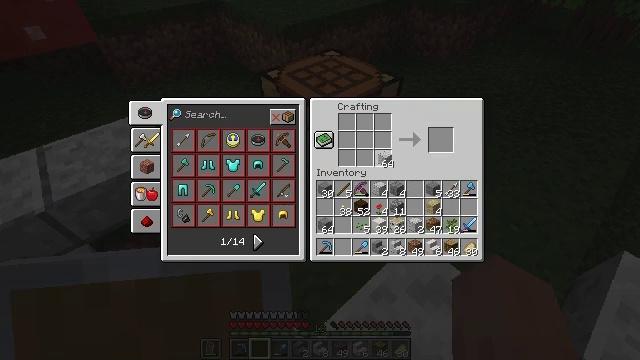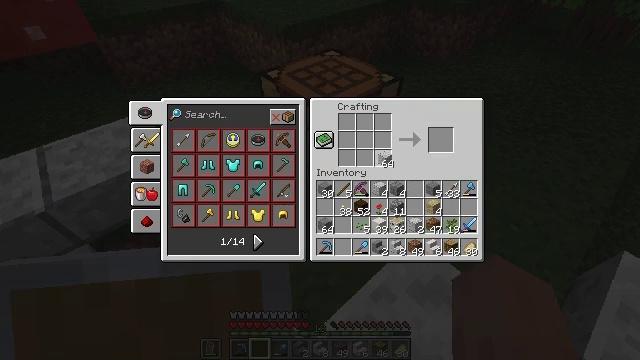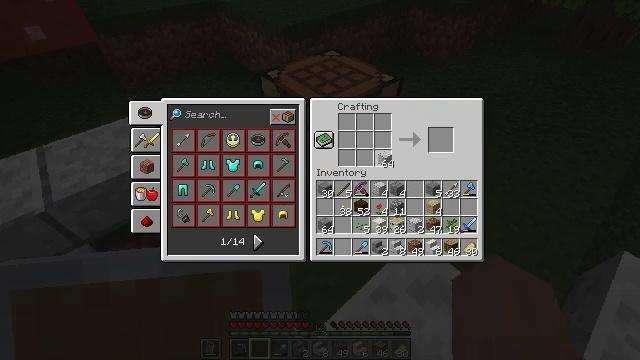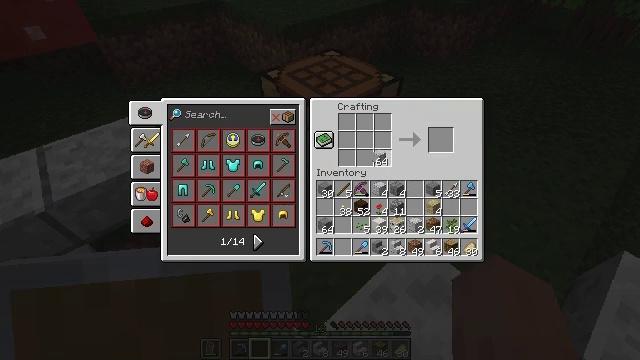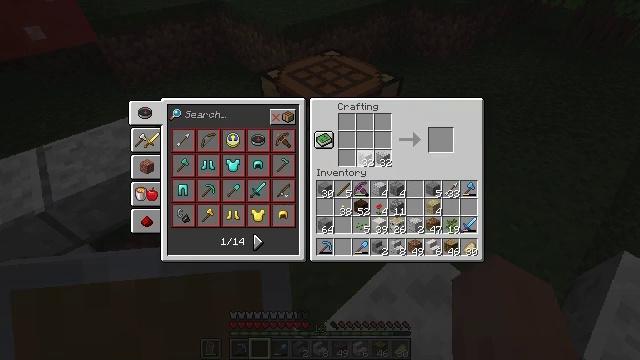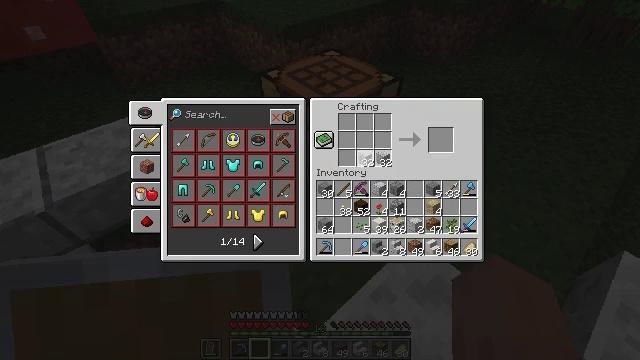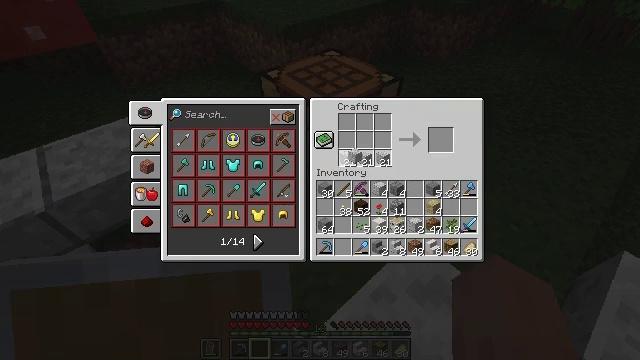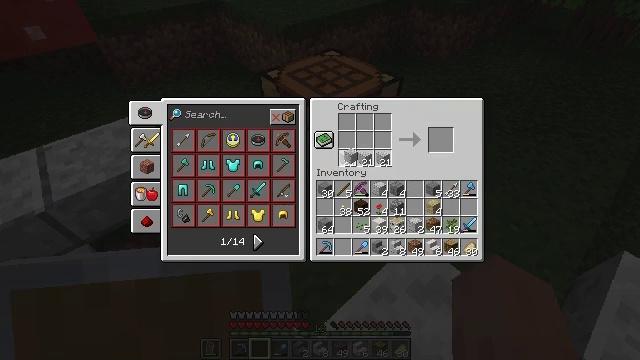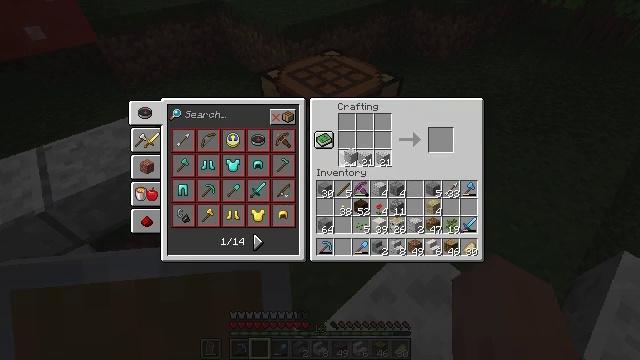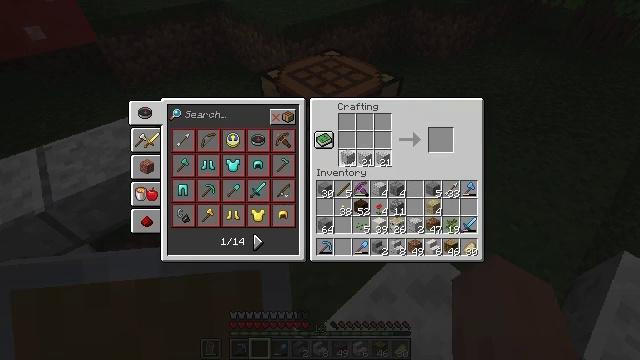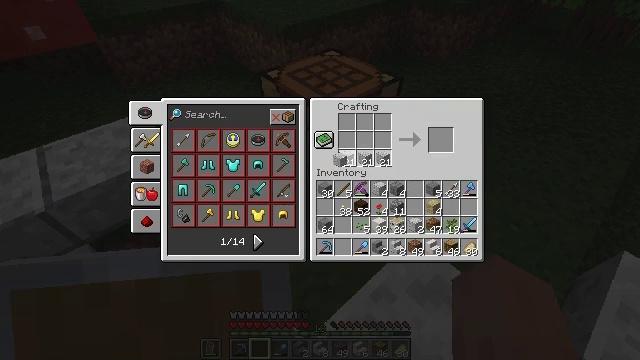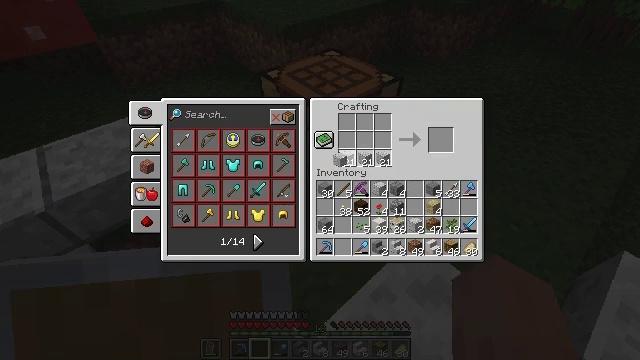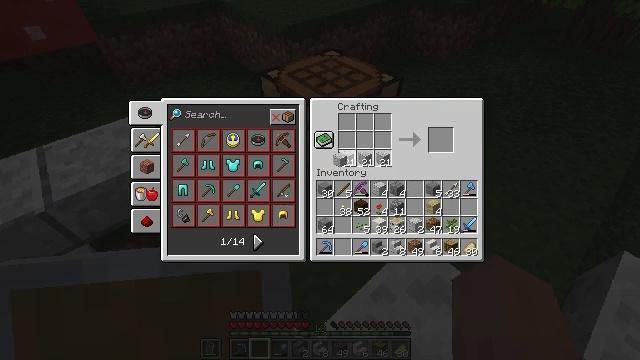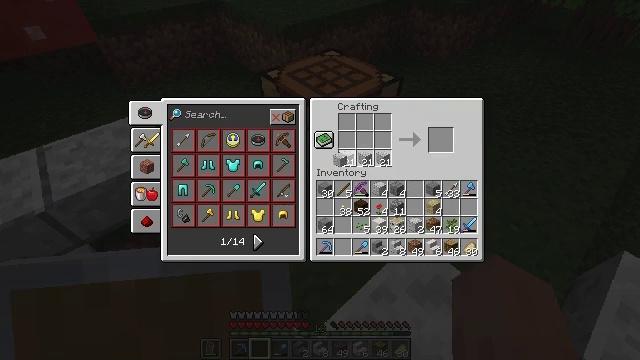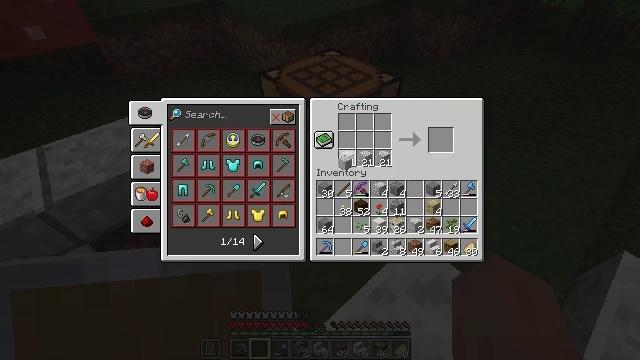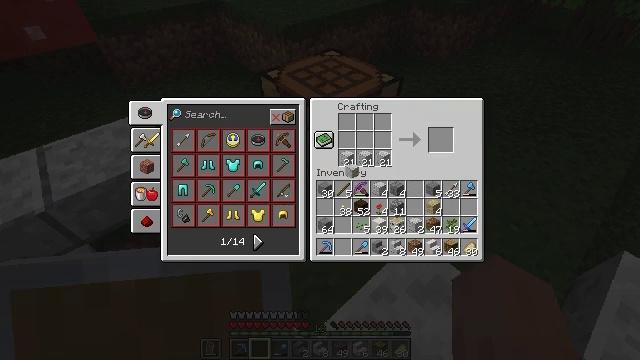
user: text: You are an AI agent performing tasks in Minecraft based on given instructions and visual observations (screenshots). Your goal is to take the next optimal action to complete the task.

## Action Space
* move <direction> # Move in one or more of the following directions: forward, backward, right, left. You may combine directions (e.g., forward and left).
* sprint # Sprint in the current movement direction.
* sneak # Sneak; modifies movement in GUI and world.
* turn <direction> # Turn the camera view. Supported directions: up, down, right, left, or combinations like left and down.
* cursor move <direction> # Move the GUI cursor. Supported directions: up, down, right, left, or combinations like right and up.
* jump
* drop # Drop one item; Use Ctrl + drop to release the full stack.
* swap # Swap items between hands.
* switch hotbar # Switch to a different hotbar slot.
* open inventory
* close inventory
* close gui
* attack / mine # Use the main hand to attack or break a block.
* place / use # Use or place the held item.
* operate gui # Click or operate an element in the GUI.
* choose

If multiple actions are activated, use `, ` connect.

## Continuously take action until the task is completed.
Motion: motion action
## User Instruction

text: Craft polished diorite slab using polished diorite in a crafting table.
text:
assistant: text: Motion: operate gui
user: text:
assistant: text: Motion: operate gui
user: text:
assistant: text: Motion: operate gui
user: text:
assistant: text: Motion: cursor move left, operate gui
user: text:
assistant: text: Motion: operate gui
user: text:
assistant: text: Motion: operate gui
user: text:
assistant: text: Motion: operate gui
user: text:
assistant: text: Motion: operate gui
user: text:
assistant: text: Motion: operate gui
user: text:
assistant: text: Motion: cursor move left, operate gui
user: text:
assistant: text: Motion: operate gui
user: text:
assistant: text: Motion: operate gui
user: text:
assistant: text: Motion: operate gui
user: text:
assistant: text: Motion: no_op
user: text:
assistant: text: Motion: cursor move right and down
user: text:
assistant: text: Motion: cursor move right and down
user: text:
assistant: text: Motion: cursor move right and down
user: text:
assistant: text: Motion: cursor move right
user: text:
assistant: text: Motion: no_op
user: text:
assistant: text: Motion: no_op
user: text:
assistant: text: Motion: no_op
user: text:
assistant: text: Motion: no_op
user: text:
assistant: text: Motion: no_op
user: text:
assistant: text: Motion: operate gui
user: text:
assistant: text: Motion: operate gui
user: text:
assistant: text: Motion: operate gui
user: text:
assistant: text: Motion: no_op
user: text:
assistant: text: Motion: no_op
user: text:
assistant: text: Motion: sneak, cursor move right and up
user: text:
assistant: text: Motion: sneak, cursor move right and up